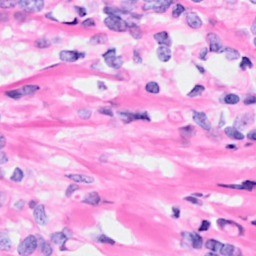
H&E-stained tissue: Breast